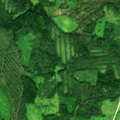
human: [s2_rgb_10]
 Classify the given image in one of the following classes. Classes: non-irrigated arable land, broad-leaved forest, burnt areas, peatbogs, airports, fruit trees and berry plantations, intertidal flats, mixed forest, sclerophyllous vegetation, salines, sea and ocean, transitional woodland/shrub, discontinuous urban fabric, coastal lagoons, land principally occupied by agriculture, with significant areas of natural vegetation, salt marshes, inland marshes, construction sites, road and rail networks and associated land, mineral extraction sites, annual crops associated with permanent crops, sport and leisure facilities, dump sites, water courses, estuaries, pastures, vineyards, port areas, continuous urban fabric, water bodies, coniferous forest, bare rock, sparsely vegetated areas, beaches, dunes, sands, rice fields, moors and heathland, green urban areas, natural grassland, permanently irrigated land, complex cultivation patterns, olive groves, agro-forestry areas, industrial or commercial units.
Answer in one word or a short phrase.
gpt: coniferous forest, mixed forest, transitional woodland/shrub